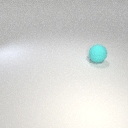
large cyan rubber sphere